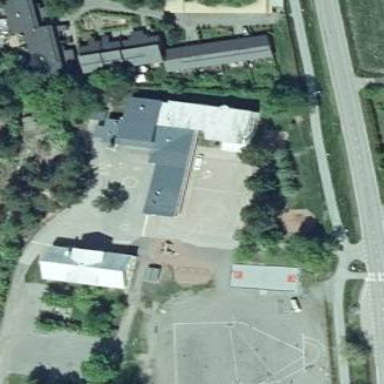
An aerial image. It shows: School building.